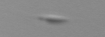
Label: Cylindrotheca_morphotype1